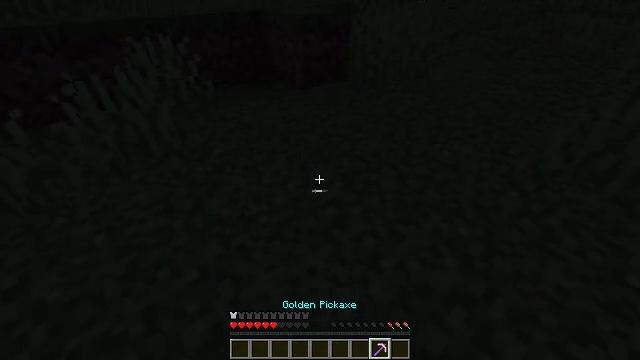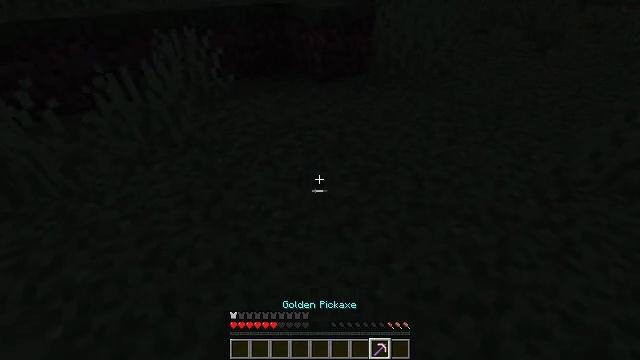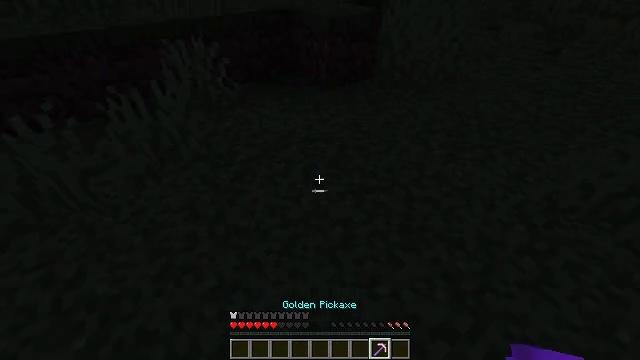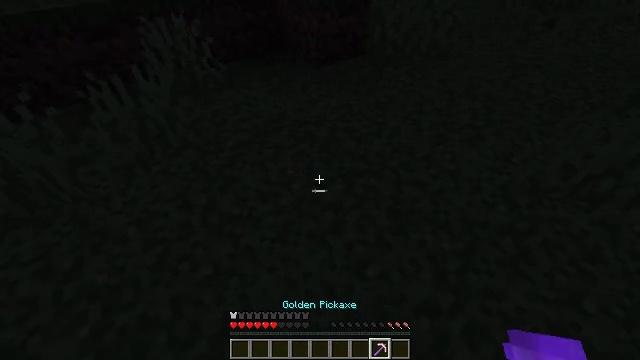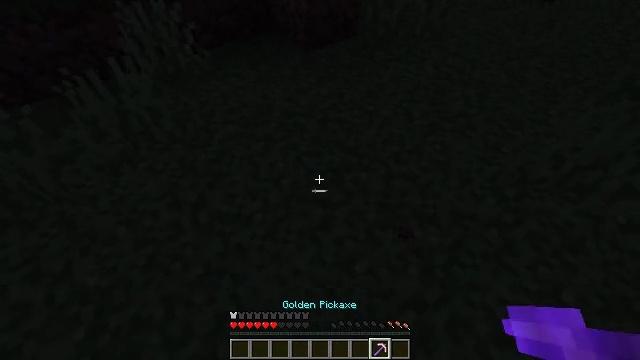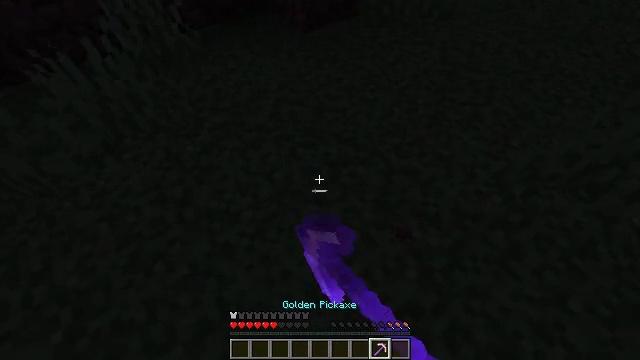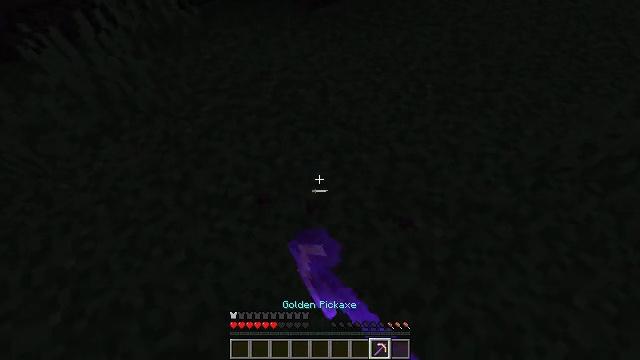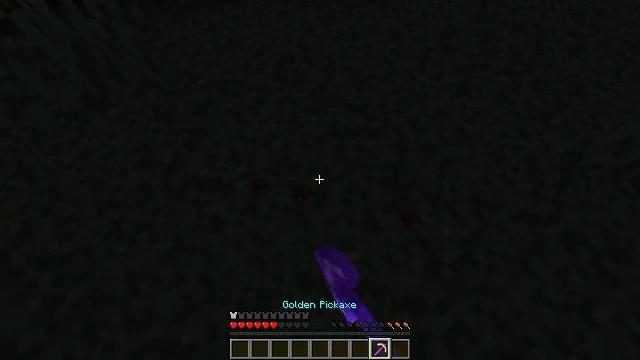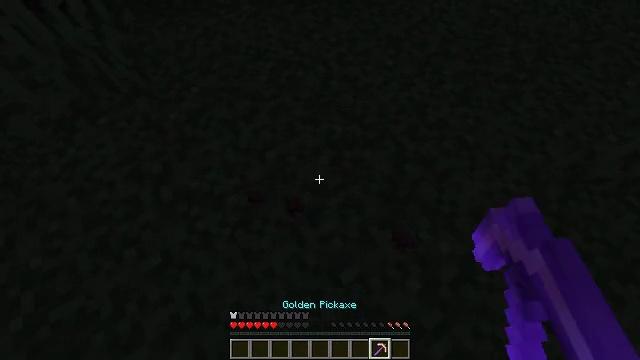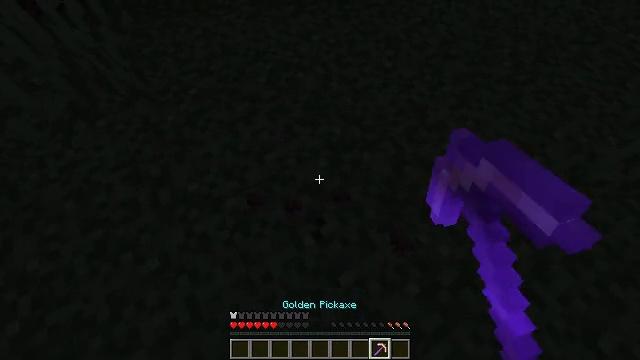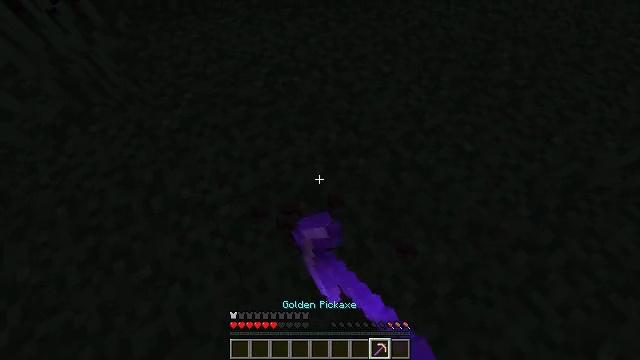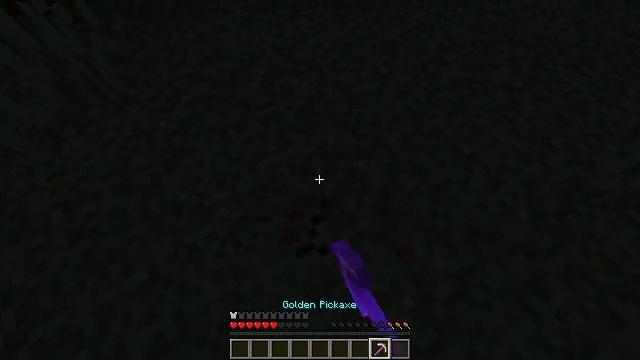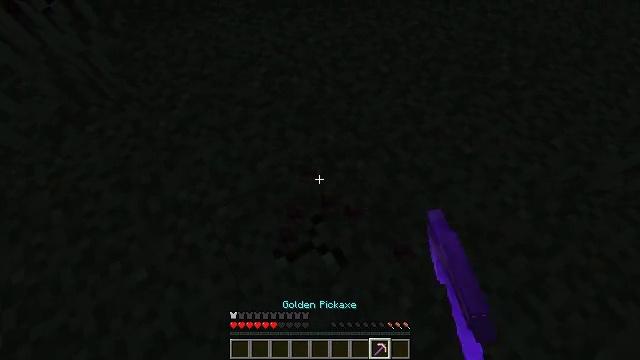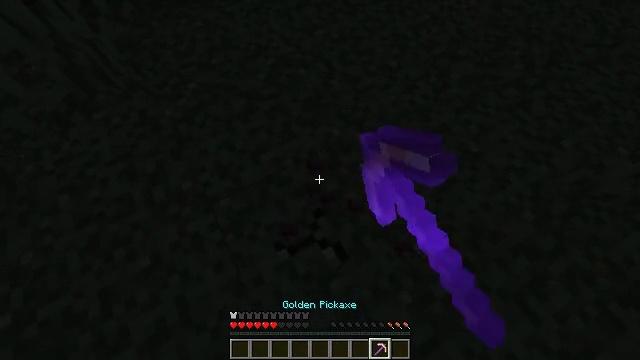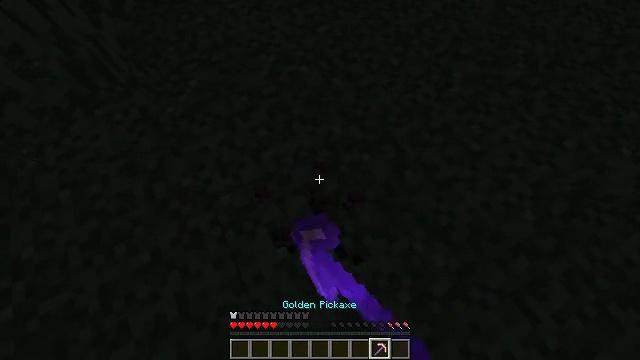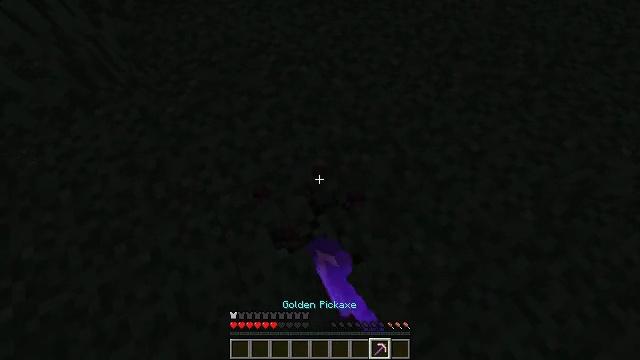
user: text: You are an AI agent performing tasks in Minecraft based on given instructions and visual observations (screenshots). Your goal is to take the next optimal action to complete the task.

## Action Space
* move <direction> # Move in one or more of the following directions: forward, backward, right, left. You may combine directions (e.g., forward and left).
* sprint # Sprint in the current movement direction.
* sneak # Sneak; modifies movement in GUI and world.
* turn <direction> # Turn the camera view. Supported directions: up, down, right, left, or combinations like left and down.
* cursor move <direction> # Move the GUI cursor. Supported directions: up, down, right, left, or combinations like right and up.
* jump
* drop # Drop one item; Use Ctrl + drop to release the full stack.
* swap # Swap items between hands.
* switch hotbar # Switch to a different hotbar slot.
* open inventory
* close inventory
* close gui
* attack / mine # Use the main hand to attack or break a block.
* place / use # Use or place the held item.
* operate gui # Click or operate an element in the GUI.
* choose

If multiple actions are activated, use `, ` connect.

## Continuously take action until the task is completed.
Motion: motion action
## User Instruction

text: Dig up the grass block for dirt.
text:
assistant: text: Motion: move forward, turn left and down, jump
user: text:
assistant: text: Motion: move forward, turn left and down, jump
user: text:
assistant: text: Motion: move forward, turn right and down, jump
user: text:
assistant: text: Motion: move forward, turn right and down, attack / mine
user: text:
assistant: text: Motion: move forward, turn down, attack / mine
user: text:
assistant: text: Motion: turn left and down, attack / mine
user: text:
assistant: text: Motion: turn left and down, attack / mine
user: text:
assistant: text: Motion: attack / mine
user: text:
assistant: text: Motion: attack / mine
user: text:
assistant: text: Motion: attack / mine
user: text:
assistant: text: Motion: attack / mine
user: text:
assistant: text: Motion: attack / mine
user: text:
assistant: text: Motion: turn left and down, attack / mine
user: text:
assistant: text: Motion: attack / mine
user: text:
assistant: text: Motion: attack / mine
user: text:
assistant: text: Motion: attack / mine
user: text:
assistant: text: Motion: attack / mine
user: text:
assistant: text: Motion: turn down, attack / mine
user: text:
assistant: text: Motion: turn left and down, attack / mine
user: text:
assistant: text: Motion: attack / mine
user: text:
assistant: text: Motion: turn left and down, attack / mine
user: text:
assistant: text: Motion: turn left, attack / mine
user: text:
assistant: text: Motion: turn left, attack / mine
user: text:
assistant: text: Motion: turn left and up, attack / mine
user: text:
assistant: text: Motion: attack / mine
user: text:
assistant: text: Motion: turn right, attack / mine
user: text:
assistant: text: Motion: turn right, attack / mine
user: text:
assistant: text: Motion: attack / mine
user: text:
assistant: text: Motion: turn right, attack / mine
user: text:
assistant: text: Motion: attack / mine